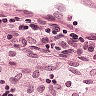
Metastatic tissue present: no